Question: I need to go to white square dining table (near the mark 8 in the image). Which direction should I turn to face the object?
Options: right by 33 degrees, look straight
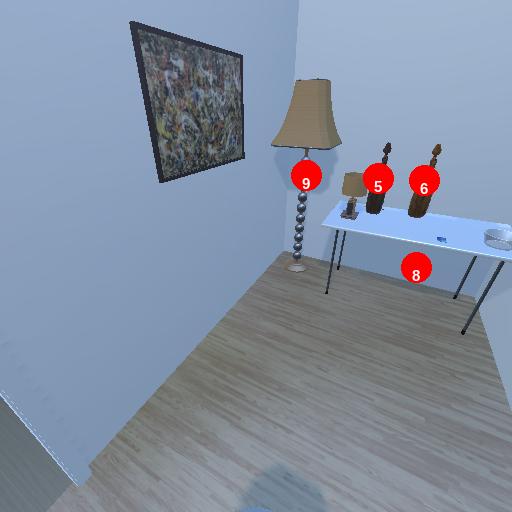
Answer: right by 33 degrees